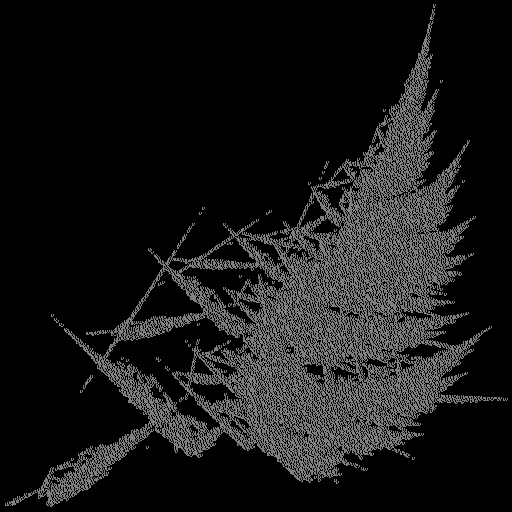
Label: turbanshell